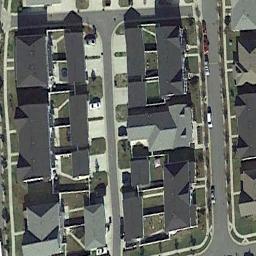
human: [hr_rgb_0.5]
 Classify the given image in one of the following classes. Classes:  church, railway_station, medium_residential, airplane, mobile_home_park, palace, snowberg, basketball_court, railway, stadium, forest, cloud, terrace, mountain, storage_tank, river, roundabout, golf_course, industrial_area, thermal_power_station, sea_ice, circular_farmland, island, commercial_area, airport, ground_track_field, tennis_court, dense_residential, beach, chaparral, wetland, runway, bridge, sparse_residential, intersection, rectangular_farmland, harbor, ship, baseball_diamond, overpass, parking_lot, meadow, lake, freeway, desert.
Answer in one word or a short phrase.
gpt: dense_residential